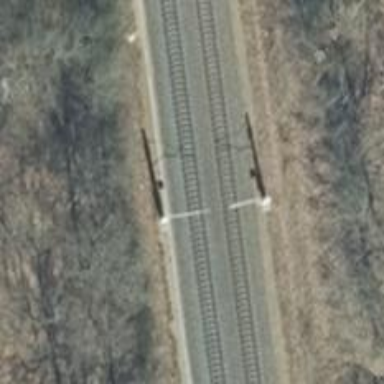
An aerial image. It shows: Milestone along the railway track with catenary mast.